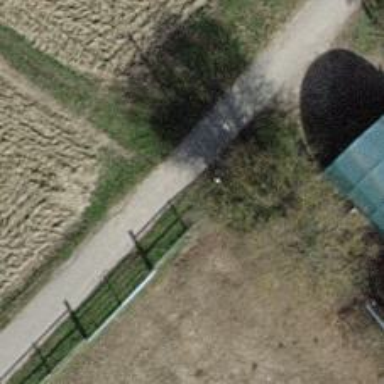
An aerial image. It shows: Gate.